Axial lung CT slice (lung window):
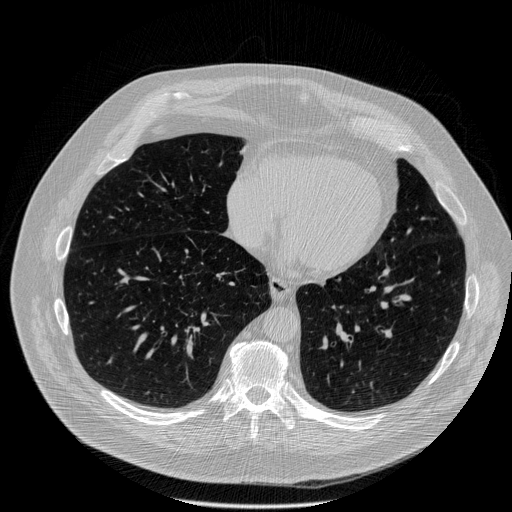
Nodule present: no